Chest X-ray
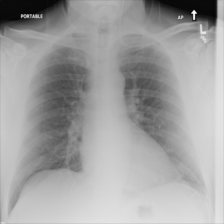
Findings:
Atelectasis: negative
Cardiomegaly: negative
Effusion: negative
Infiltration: negative
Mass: negative
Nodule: negative
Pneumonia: negative
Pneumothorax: negative
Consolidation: negative
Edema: negative
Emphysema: negative
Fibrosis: negative
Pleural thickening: negative
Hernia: negative